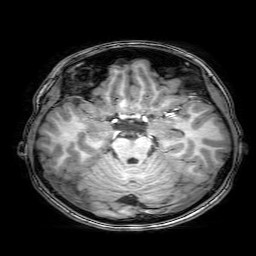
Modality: T1w
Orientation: coronal
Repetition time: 0.00828 s
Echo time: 0.00388 s